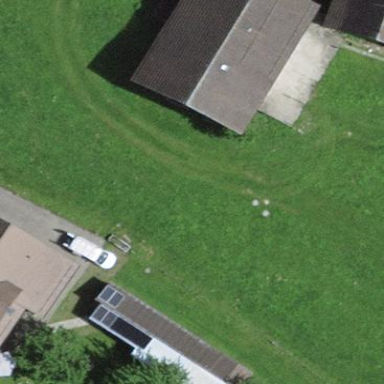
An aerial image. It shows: Farm auxiliary building with gabled roof.